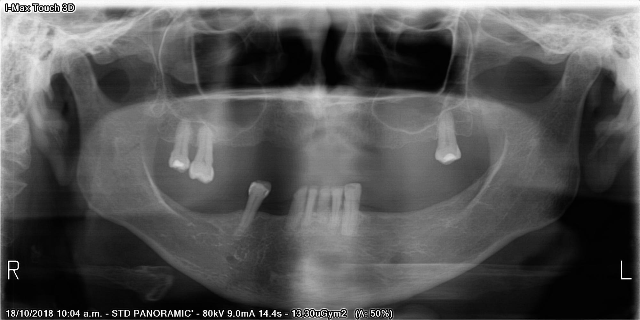
adult